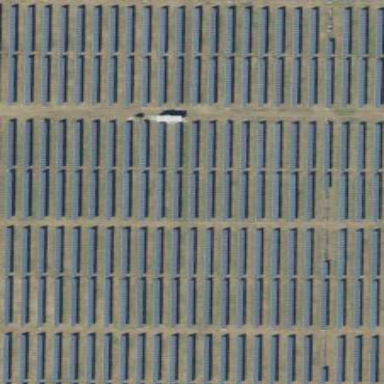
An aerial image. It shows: Solar photovoltaic panel generator.